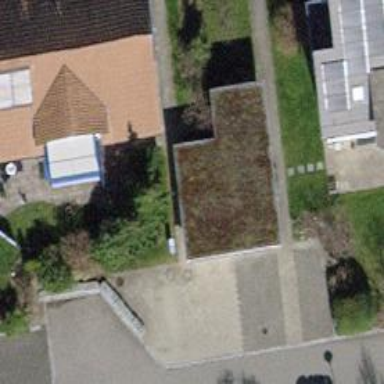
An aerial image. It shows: Building with tiled roof.